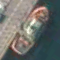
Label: Towing_vessel